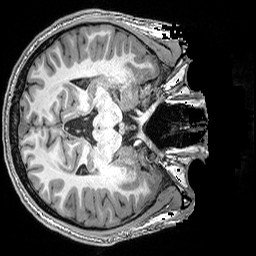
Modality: T1w
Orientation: axial
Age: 19
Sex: male